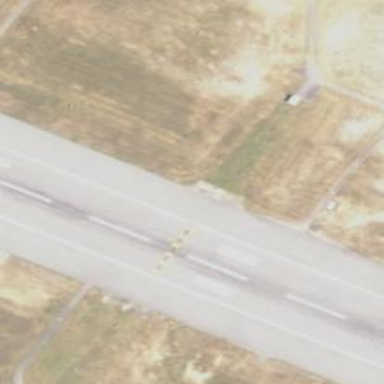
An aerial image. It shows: Arresting gear at the airport.